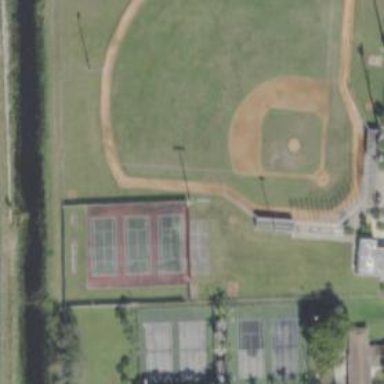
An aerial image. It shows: Baseball pitch for leisure land activities.